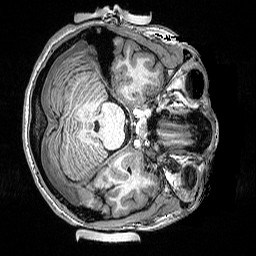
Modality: T1w
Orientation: axial